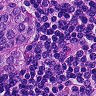
Metastatic tissue present: yes